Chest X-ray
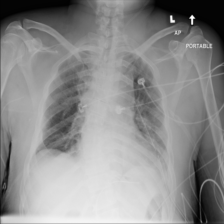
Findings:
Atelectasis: negative
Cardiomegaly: negative
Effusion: negative
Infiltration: negative
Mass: negative
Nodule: negative
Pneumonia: negative
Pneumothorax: negative
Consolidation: negative
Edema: negative
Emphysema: negative
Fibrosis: negative
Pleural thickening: positive
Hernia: negative